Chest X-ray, PA view. Patient: 52 years old, sex M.
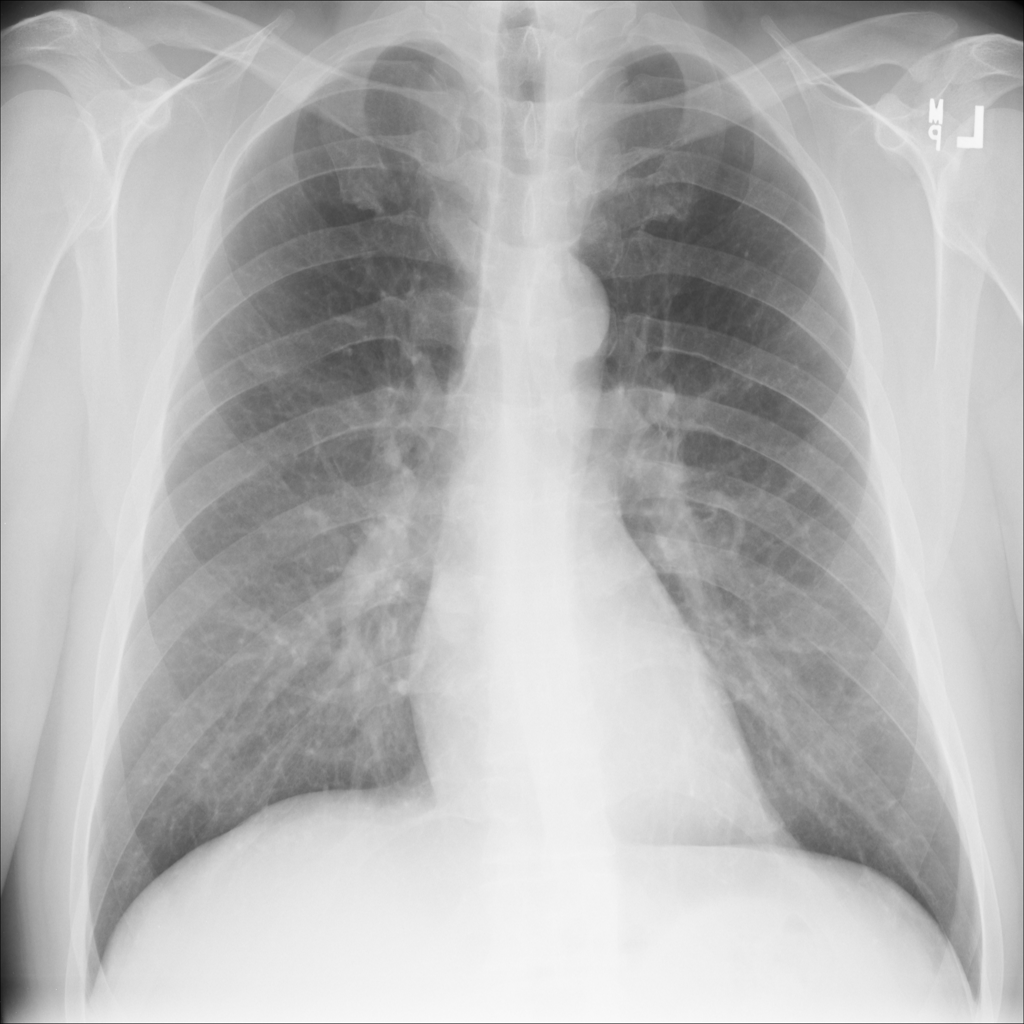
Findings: No Finding